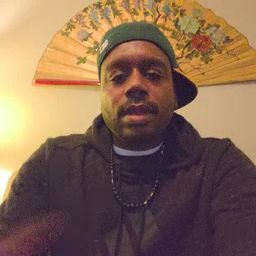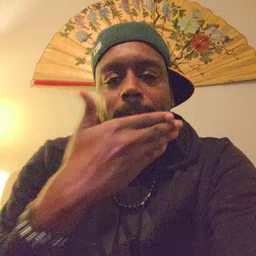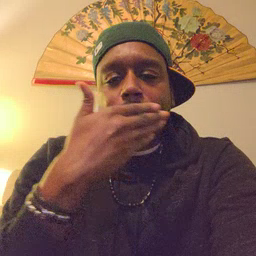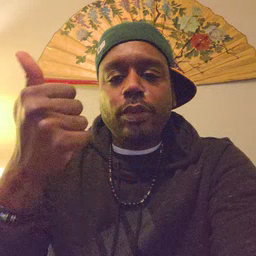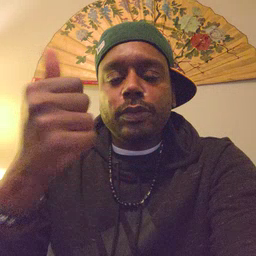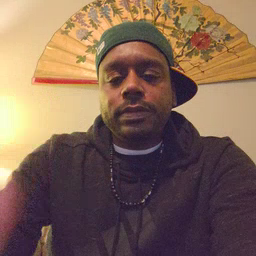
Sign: better